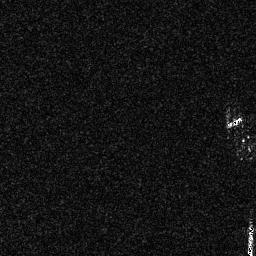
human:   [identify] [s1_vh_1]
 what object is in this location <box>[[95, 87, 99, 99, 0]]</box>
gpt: <ref>1 small ship at the bottom right</ref>

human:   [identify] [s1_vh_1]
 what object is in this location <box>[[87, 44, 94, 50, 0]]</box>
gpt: <ref>1 small ship at the right</ref>